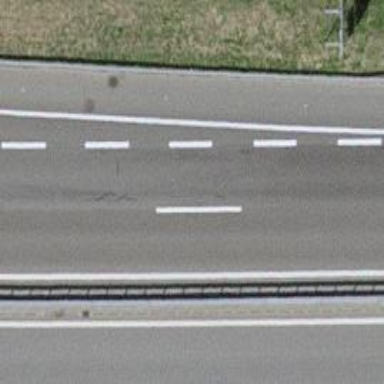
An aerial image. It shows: Motorway.